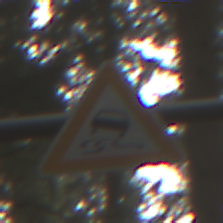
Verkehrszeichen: SchleuderOderRutschgefahr
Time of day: MorningAfternoon
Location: Outdoor (Nature)
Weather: Overcast
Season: Winter
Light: Natural